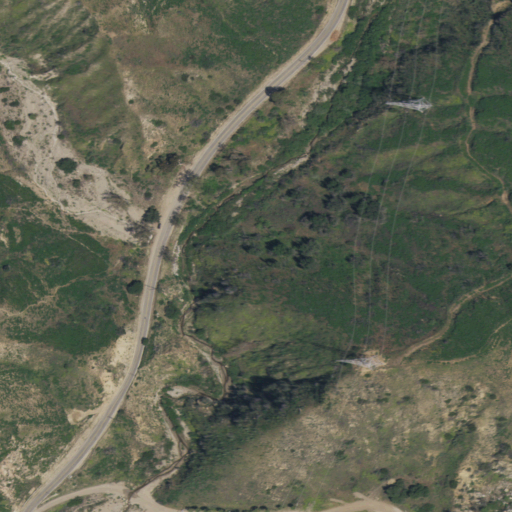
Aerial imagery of valley in California named Limerock Canyon containing grassland, open development, low intensity development, and shrub